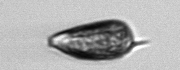
Label: Prorocentrum_triestinum